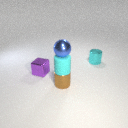
small brown metal cylinder to the left of small cyan metal cylinder